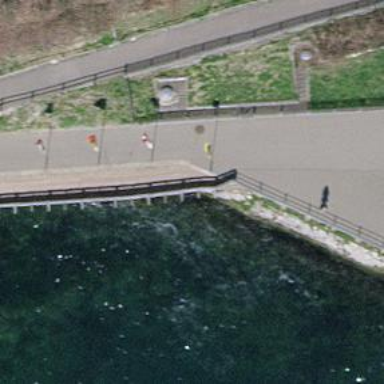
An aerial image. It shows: Flagpole which is man-made.